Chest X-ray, PA view. Patient: 28 years old, sex F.
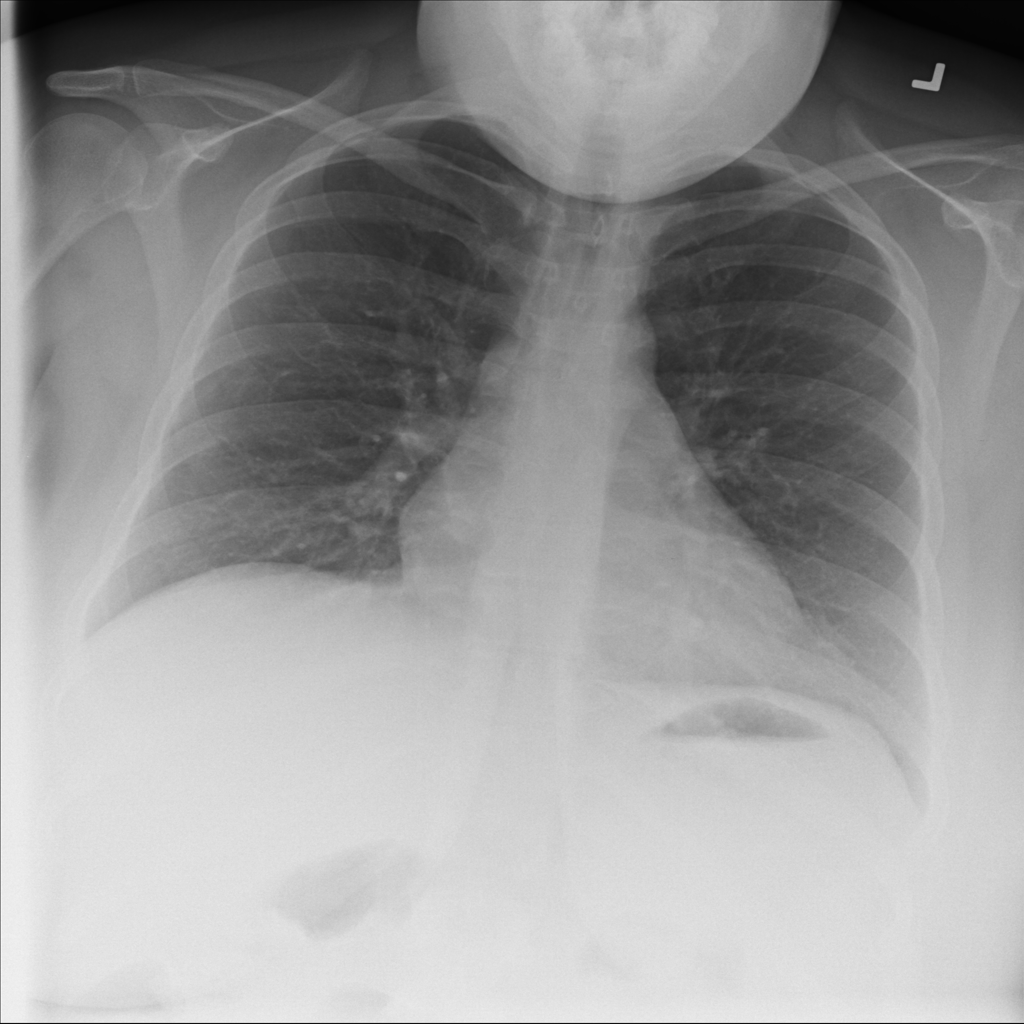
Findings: Infiltration